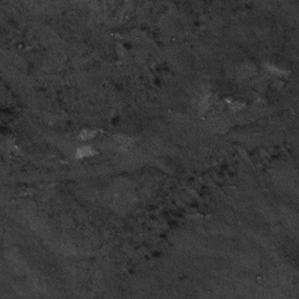
Label: frost